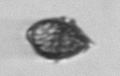
Label: Kryptoperidinium_triquetrum